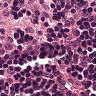
Metastatic tissue present: no